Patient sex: M
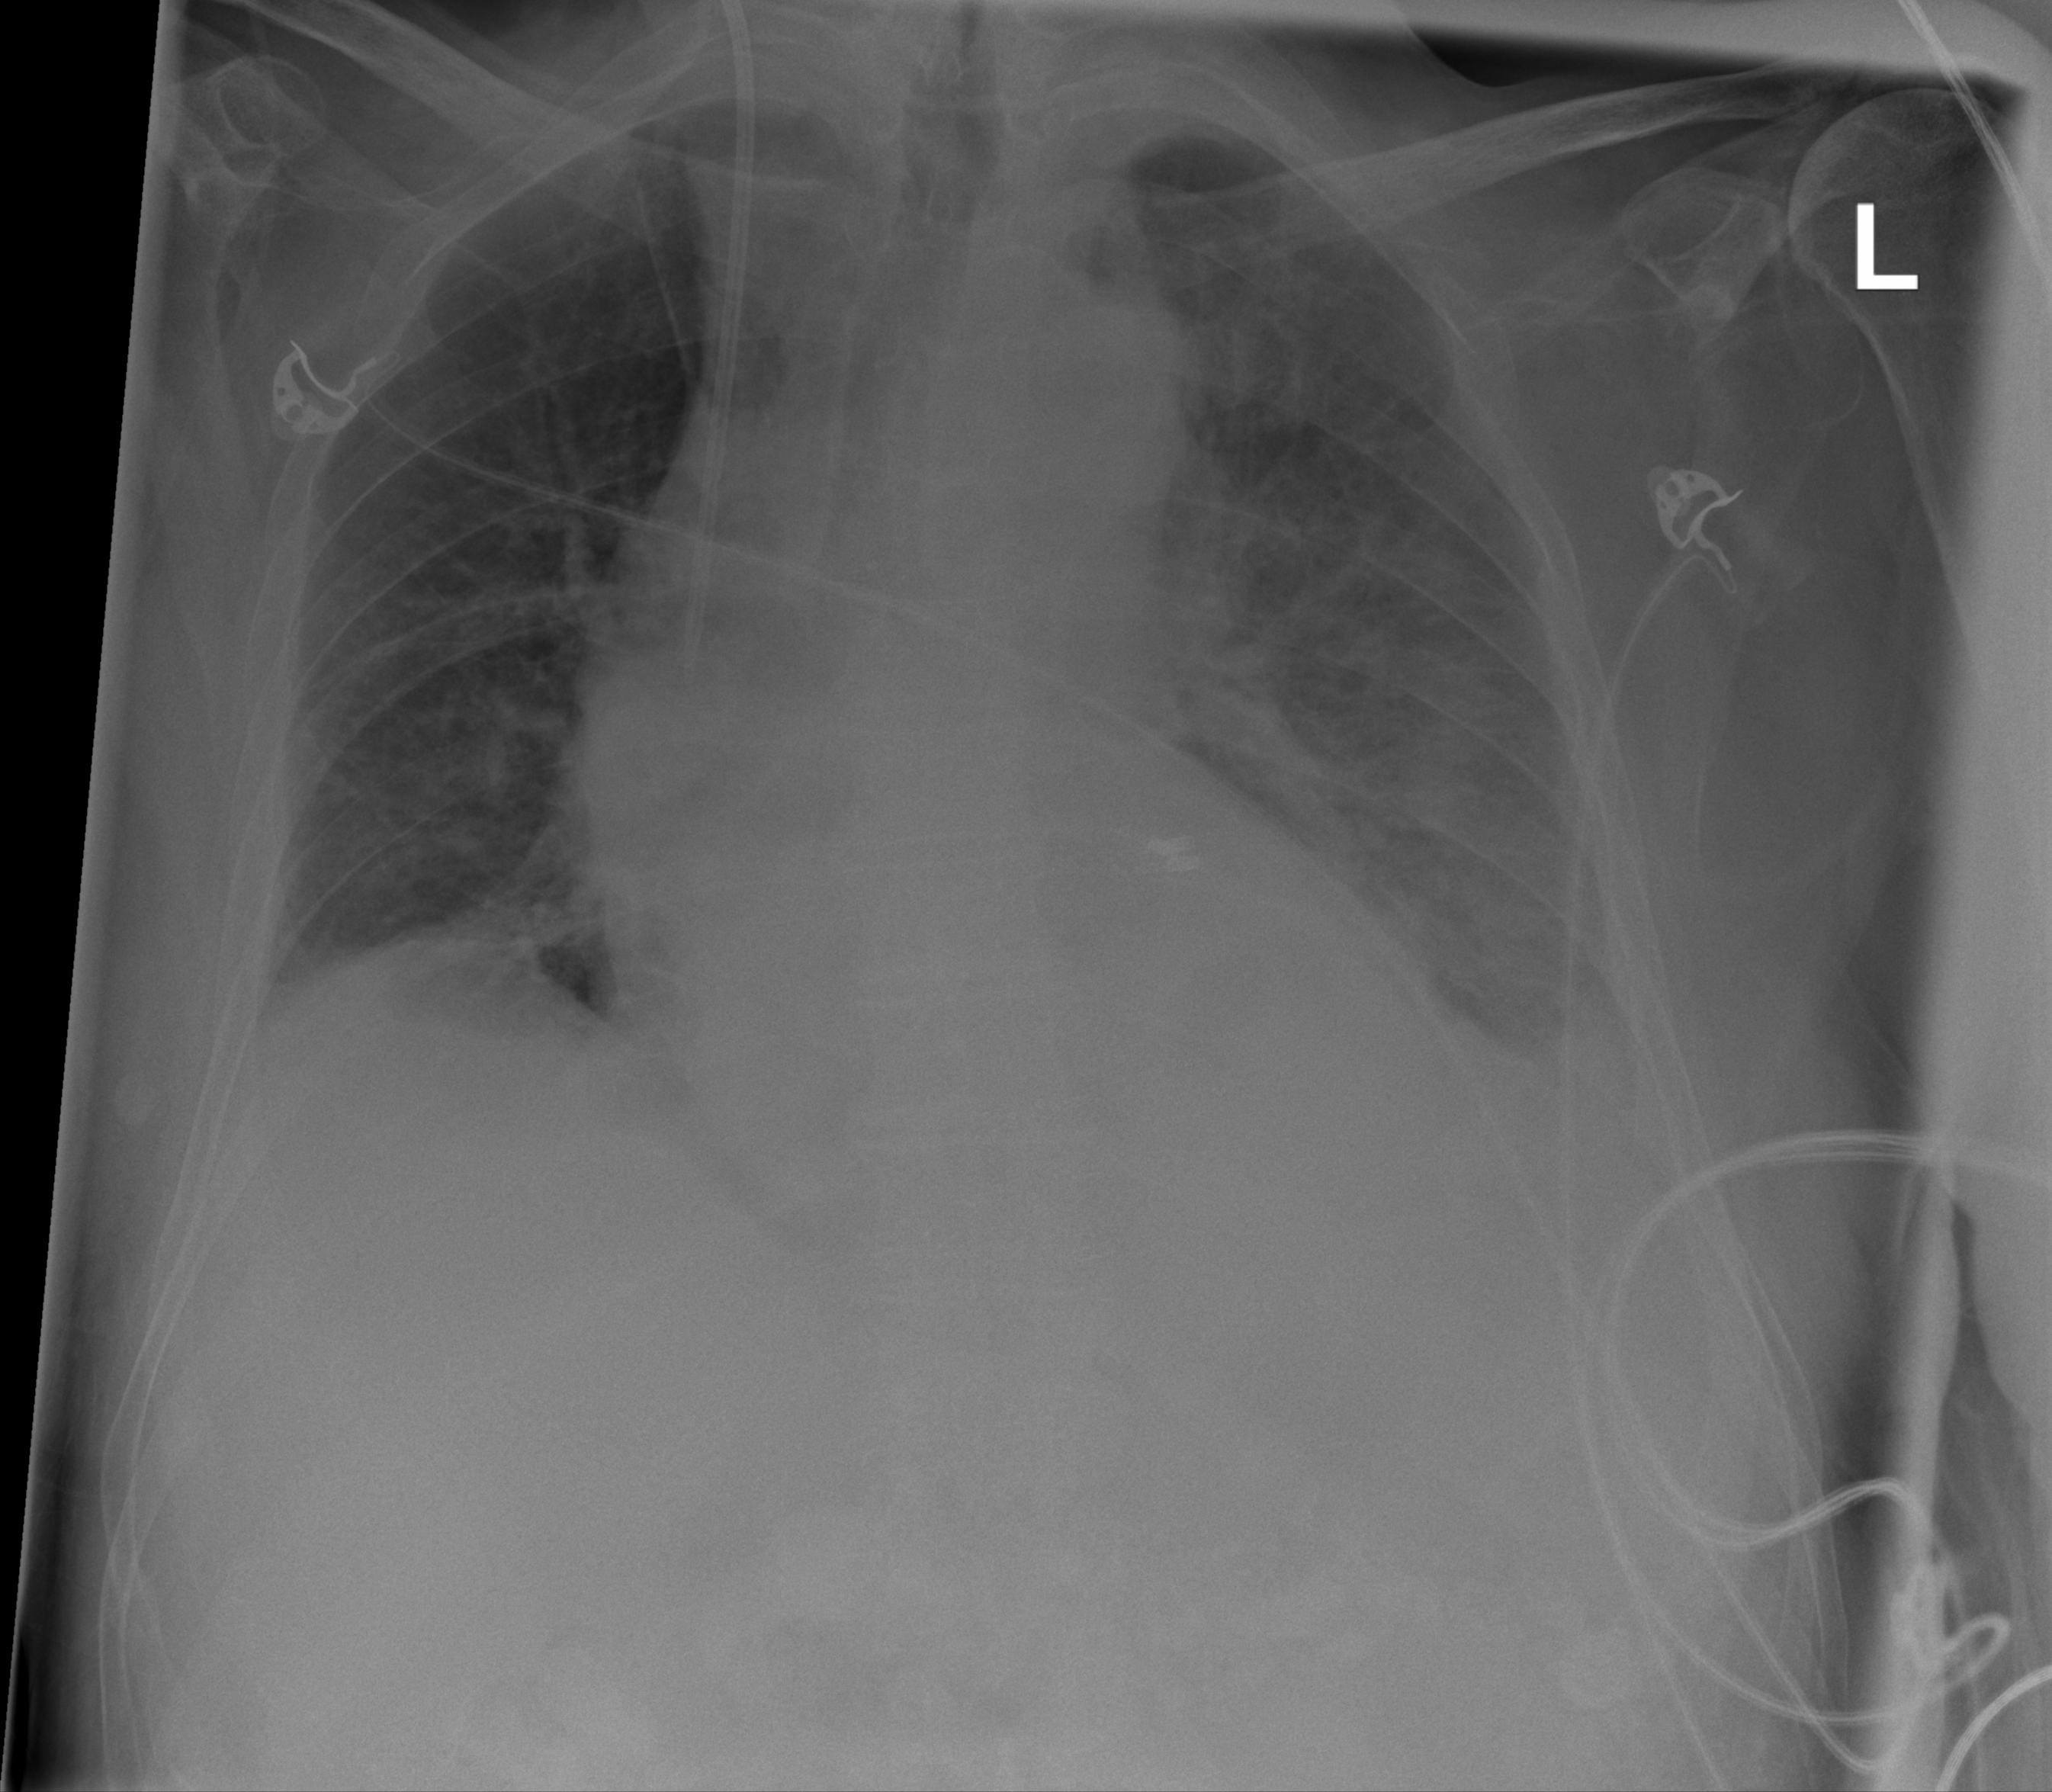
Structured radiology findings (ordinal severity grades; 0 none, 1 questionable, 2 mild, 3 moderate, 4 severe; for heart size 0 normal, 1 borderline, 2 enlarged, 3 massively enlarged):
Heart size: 2
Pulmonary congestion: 2
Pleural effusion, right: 2
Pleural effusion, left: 3
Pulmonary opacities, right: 2
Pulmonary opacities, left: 2
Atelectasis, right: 2
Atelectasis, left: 2